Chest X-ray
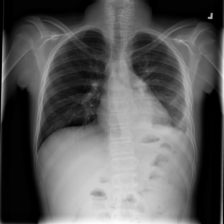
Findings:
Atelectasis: negative
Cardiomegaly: negative
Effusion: negative
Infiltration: negative
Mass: negative
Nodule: negative
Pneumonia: negative
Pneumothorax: negative
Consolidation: positive
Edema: negative
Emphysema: negative
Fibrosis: negative
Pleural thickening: negative
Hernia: negative